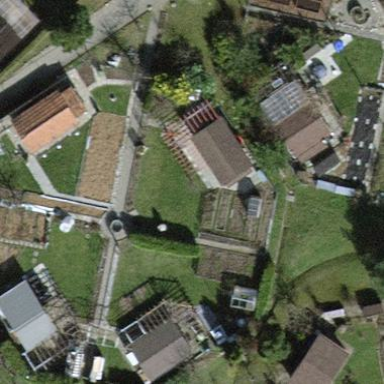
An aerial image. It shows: Garden area designated for leisure land.